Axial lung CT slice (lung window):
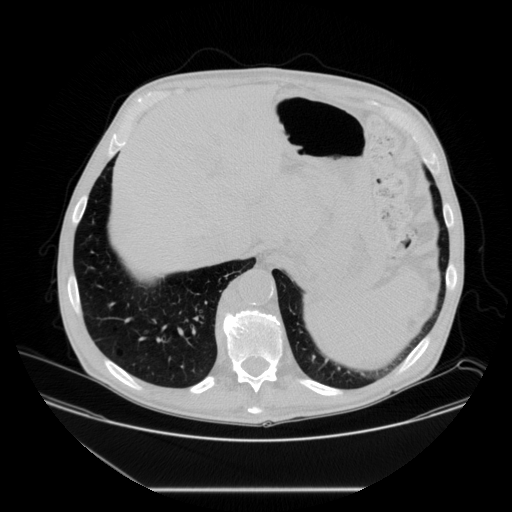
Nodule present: no